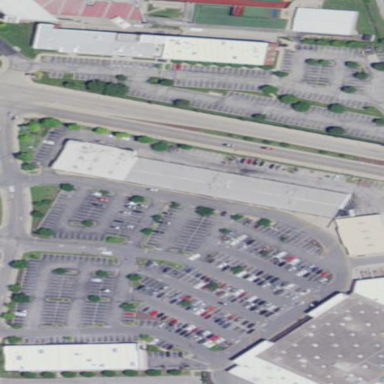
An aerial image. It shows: Retail area.